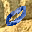
Label: 0